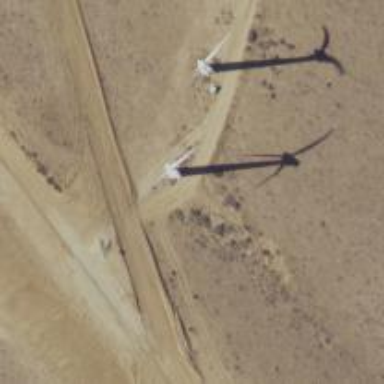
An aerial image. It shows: Wind turbine power generator.